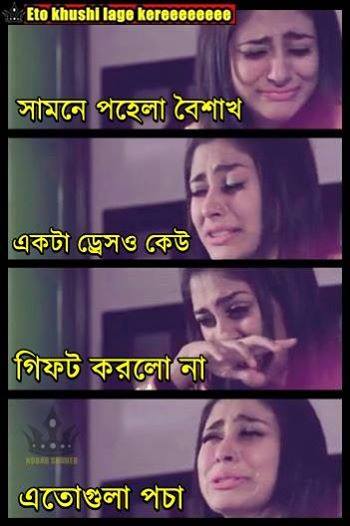
Caption: সামনে পহেলা বৈশাখ একটা ড্রেসও কেউ গিফট করলো না এতোগুলা পচা
Label: hate